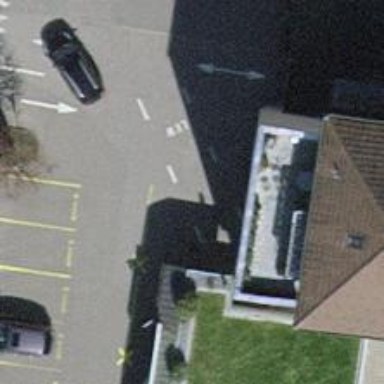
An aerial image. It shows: Parking entrance.